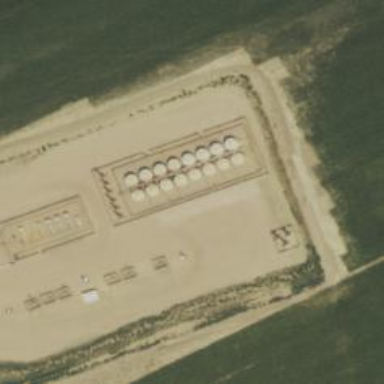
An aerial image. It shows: Storage tank that is man-made.